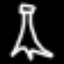
Label: The Eiffel Tower